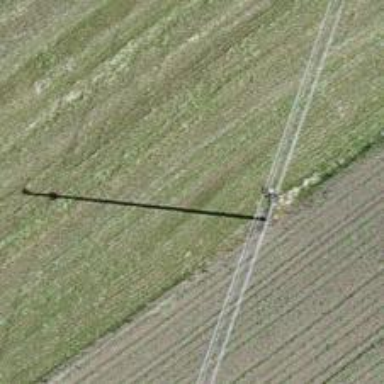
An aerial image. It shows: Power pole.